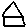
Label: house